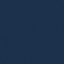
Land use / land cover: SeaLake